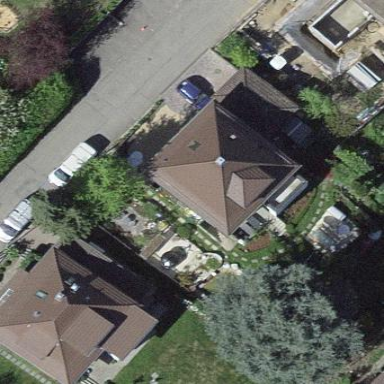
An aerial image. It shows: House with pyramidal roof shape.